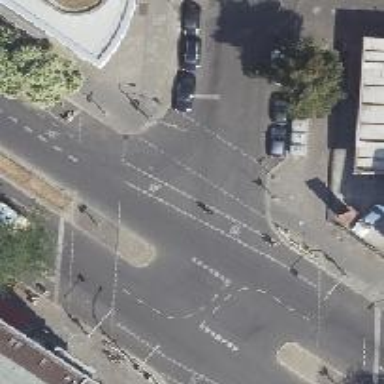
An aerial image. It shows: Secondary road with asphalt surface. It is dual carriageway with dashed line separation for cyclists on both sides.